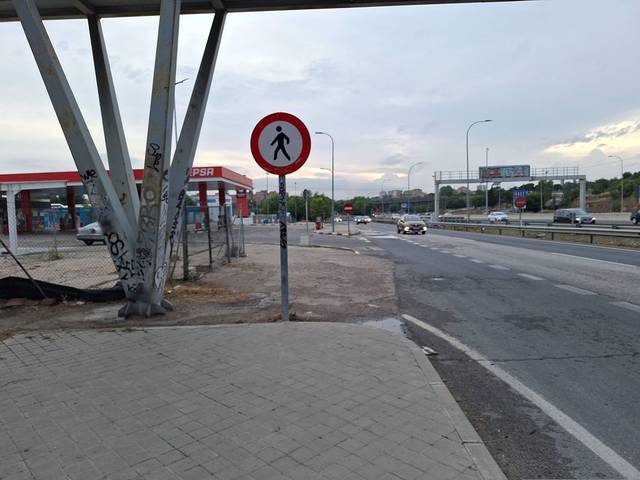
Region: Spain
Coordinates: 40.391, -3.624